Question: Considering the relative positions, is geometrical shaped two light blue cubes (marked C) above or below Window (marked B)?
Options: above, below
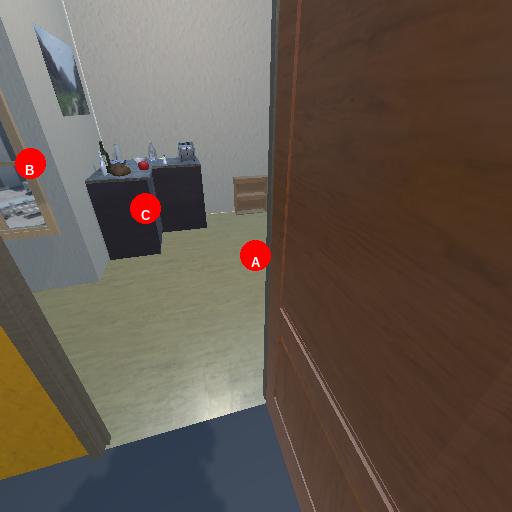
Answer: above